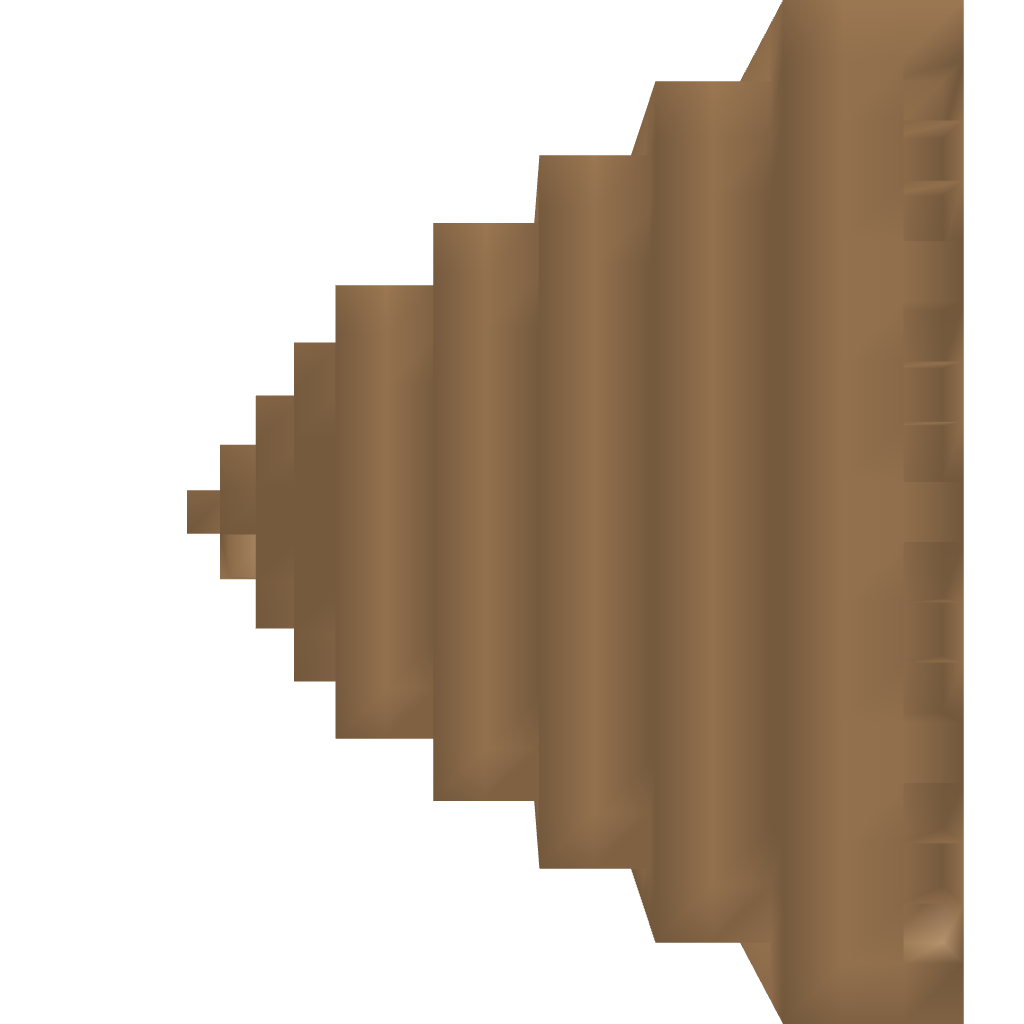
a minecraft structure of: big wooden t.v. bad low quality